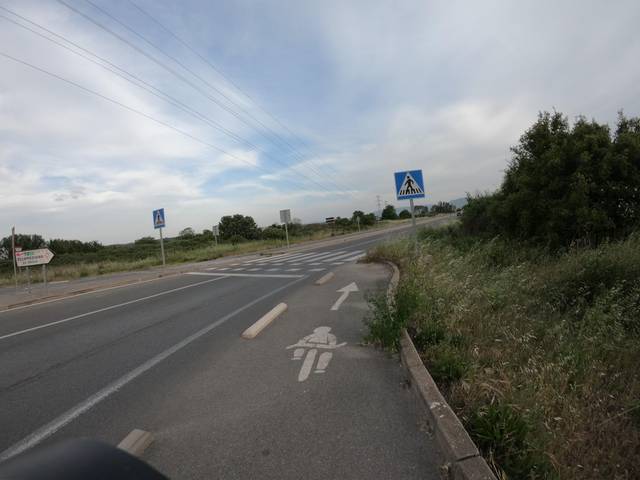
Region: Spain
Coordinates: 42.451, -2.435